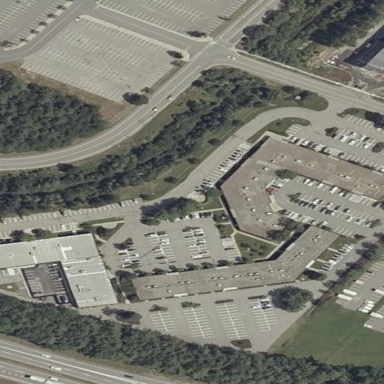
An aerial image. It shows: Commercial building.